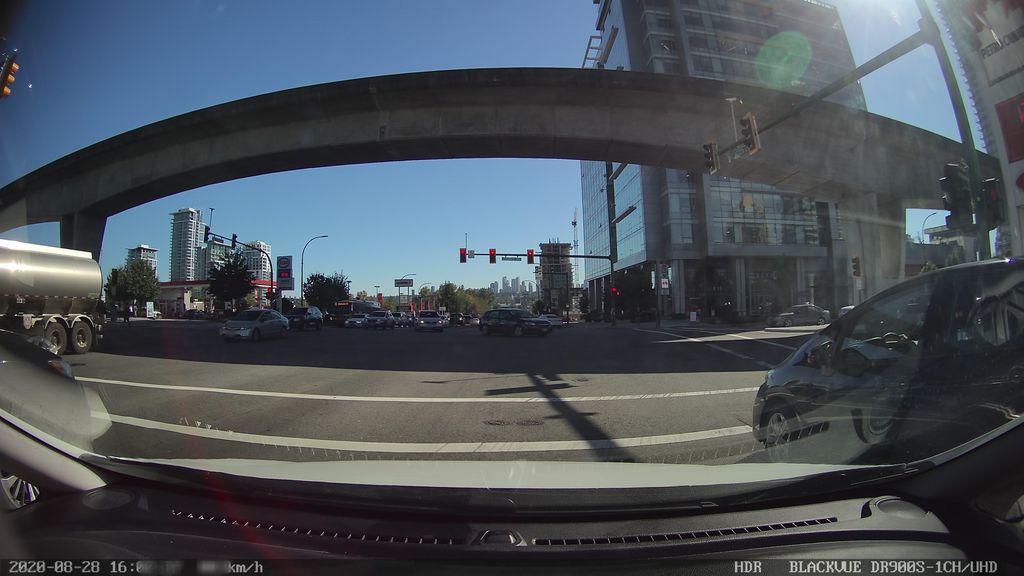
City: vancouver